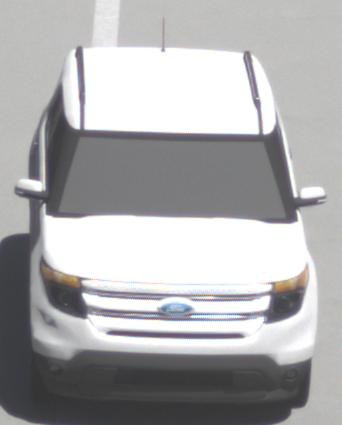
Make: Ford
Model: Explorer
Detailed model: Gen. 5
Model produced from: 2010
Model produced until: 2019
Doors: 5
Color: white
Road condition: dry road
Daytime: midday
Contrast: high contrast